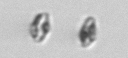
Label: Thalassiosira_sp_aff_mala